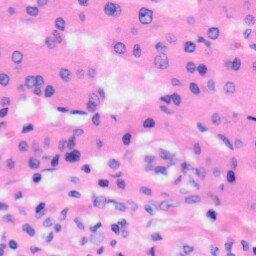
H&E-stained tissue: Liver